Interaction volume radius: 5 \u00c5
Interaction volume height: 40 \u00c5
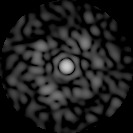
Disorder parameter: 0.8332